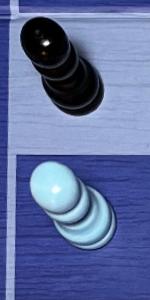
Label: Pawn_White